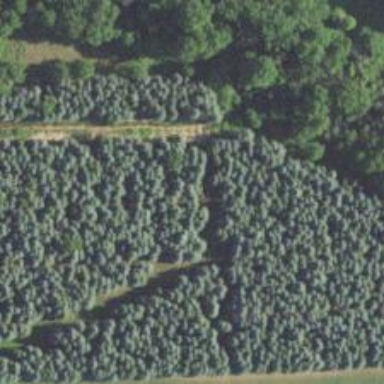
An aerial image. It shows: Forest area.